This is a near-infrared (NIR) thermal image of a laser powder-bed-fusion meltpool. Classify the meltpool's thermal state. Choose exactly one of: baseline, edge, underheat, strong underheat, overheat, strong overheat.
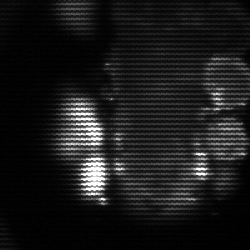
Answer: strong underheat